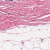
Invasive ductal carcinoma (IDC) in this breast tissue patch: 0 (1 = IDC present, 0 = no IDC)